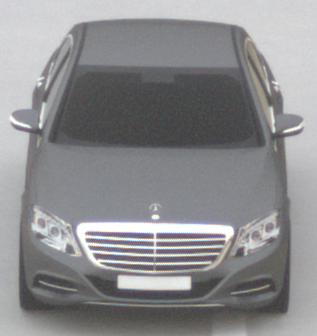
Make: Mercedes-Benz
Model: S 400 HYBRID
Detailed model: S-Class (222) Limousine
Model produced from: 2013/05
Model produced until: 2015/04
Doors: 4
Color: gray
Road condition: dry road
Daytime: sunrise or sunset
Contrast: low contrast